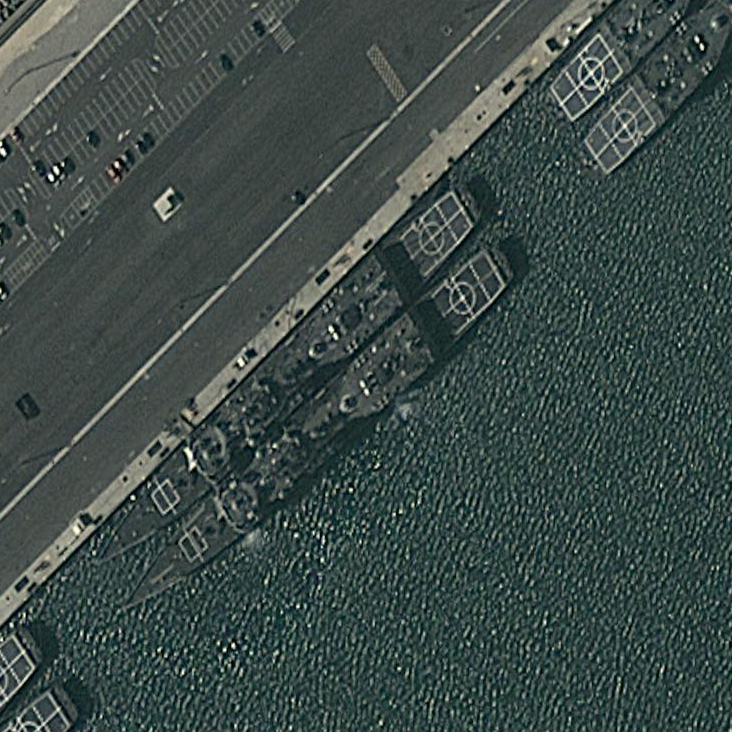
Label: cruiser